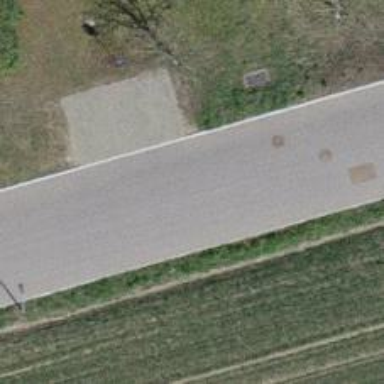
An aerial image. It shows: Asphalt road in residential area.